Question: I need help.
I have a Listview.setListAdapter(arrayAdapter) and array adapter have a arrayList.
If my arrayList is empty it shows loading images, it is normal, but how can i show a message if my arrayList is empty?
Thanks in advance.

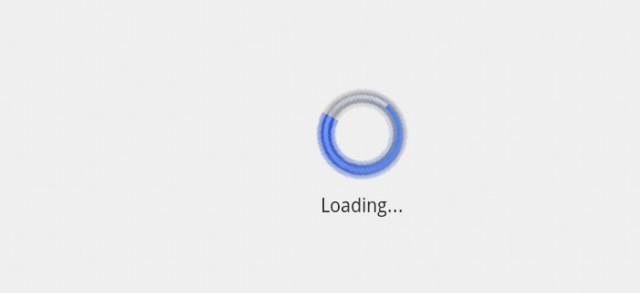
Answer: The common way is setting an empty textview (@android:id/empty) after the listview:
'''
<?xml version="1.0" encoding="utf-8"?>
<LinearLayout xmlns:android="http://schemas.android.com/apk/res/android"
android:layout_width="match_parent"
android:layout_height="match_parent"
android:orientation="vertical" >
<ListView
android:id="@android:id/list"
android:layout_width="wrap_content"
android:layout_height="match_parent"
android:dividerHeight="1dp" >
</ListView>
<TextView
android:id="@android:id/empty"
android:layout_width="wrap_content"
android:layout_height="wrap_content"
android:text="@string/empty_list" />
</LinearLayout>
'''
And then set set the empty view to the listview:
'''
ListView lv = (ListView)findViewById(android.R.id.list);
TextView emptyText = (TextView)findViewById(android.R.id.empty);
lv.setEmptyView(emptyText);
'''
This should show items in the list whenever they are, and show the textview when not.